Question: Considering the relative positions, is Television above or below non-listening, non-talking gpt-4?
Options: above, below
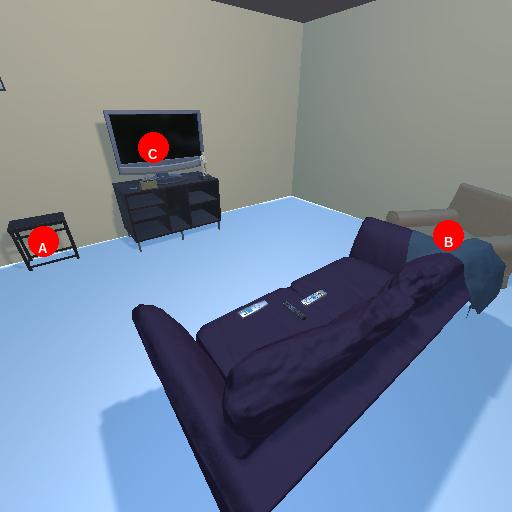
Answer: above